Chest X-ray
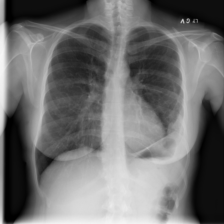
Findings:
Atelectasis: negative
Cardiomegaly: negative
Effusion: negative
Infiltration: negative
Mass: negative
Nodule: negative
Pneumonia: negative
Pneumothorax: negative
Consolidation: negative
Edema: negative
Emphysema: negative
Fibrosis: negative
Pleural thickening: negative
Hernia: negative